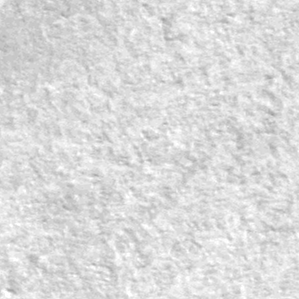
Label: frost